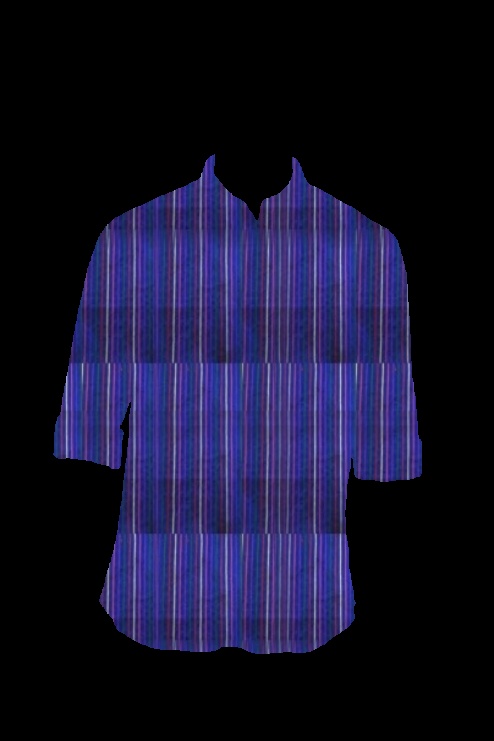
blue multi stripe tee